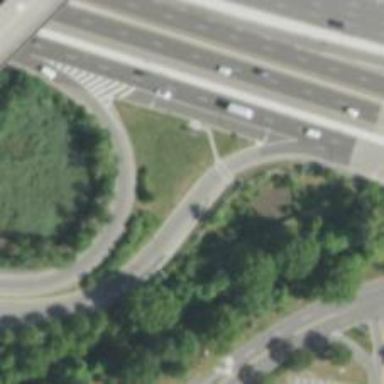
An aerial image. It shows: Trunk link highway.